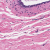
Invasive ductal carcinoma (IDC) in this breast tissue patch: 0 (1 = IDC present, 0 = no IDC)